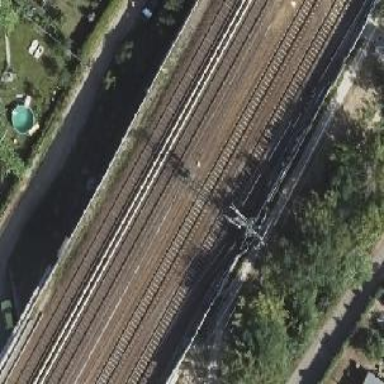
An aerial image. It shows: Milestone along the railway track with catenary mast.